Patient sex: M
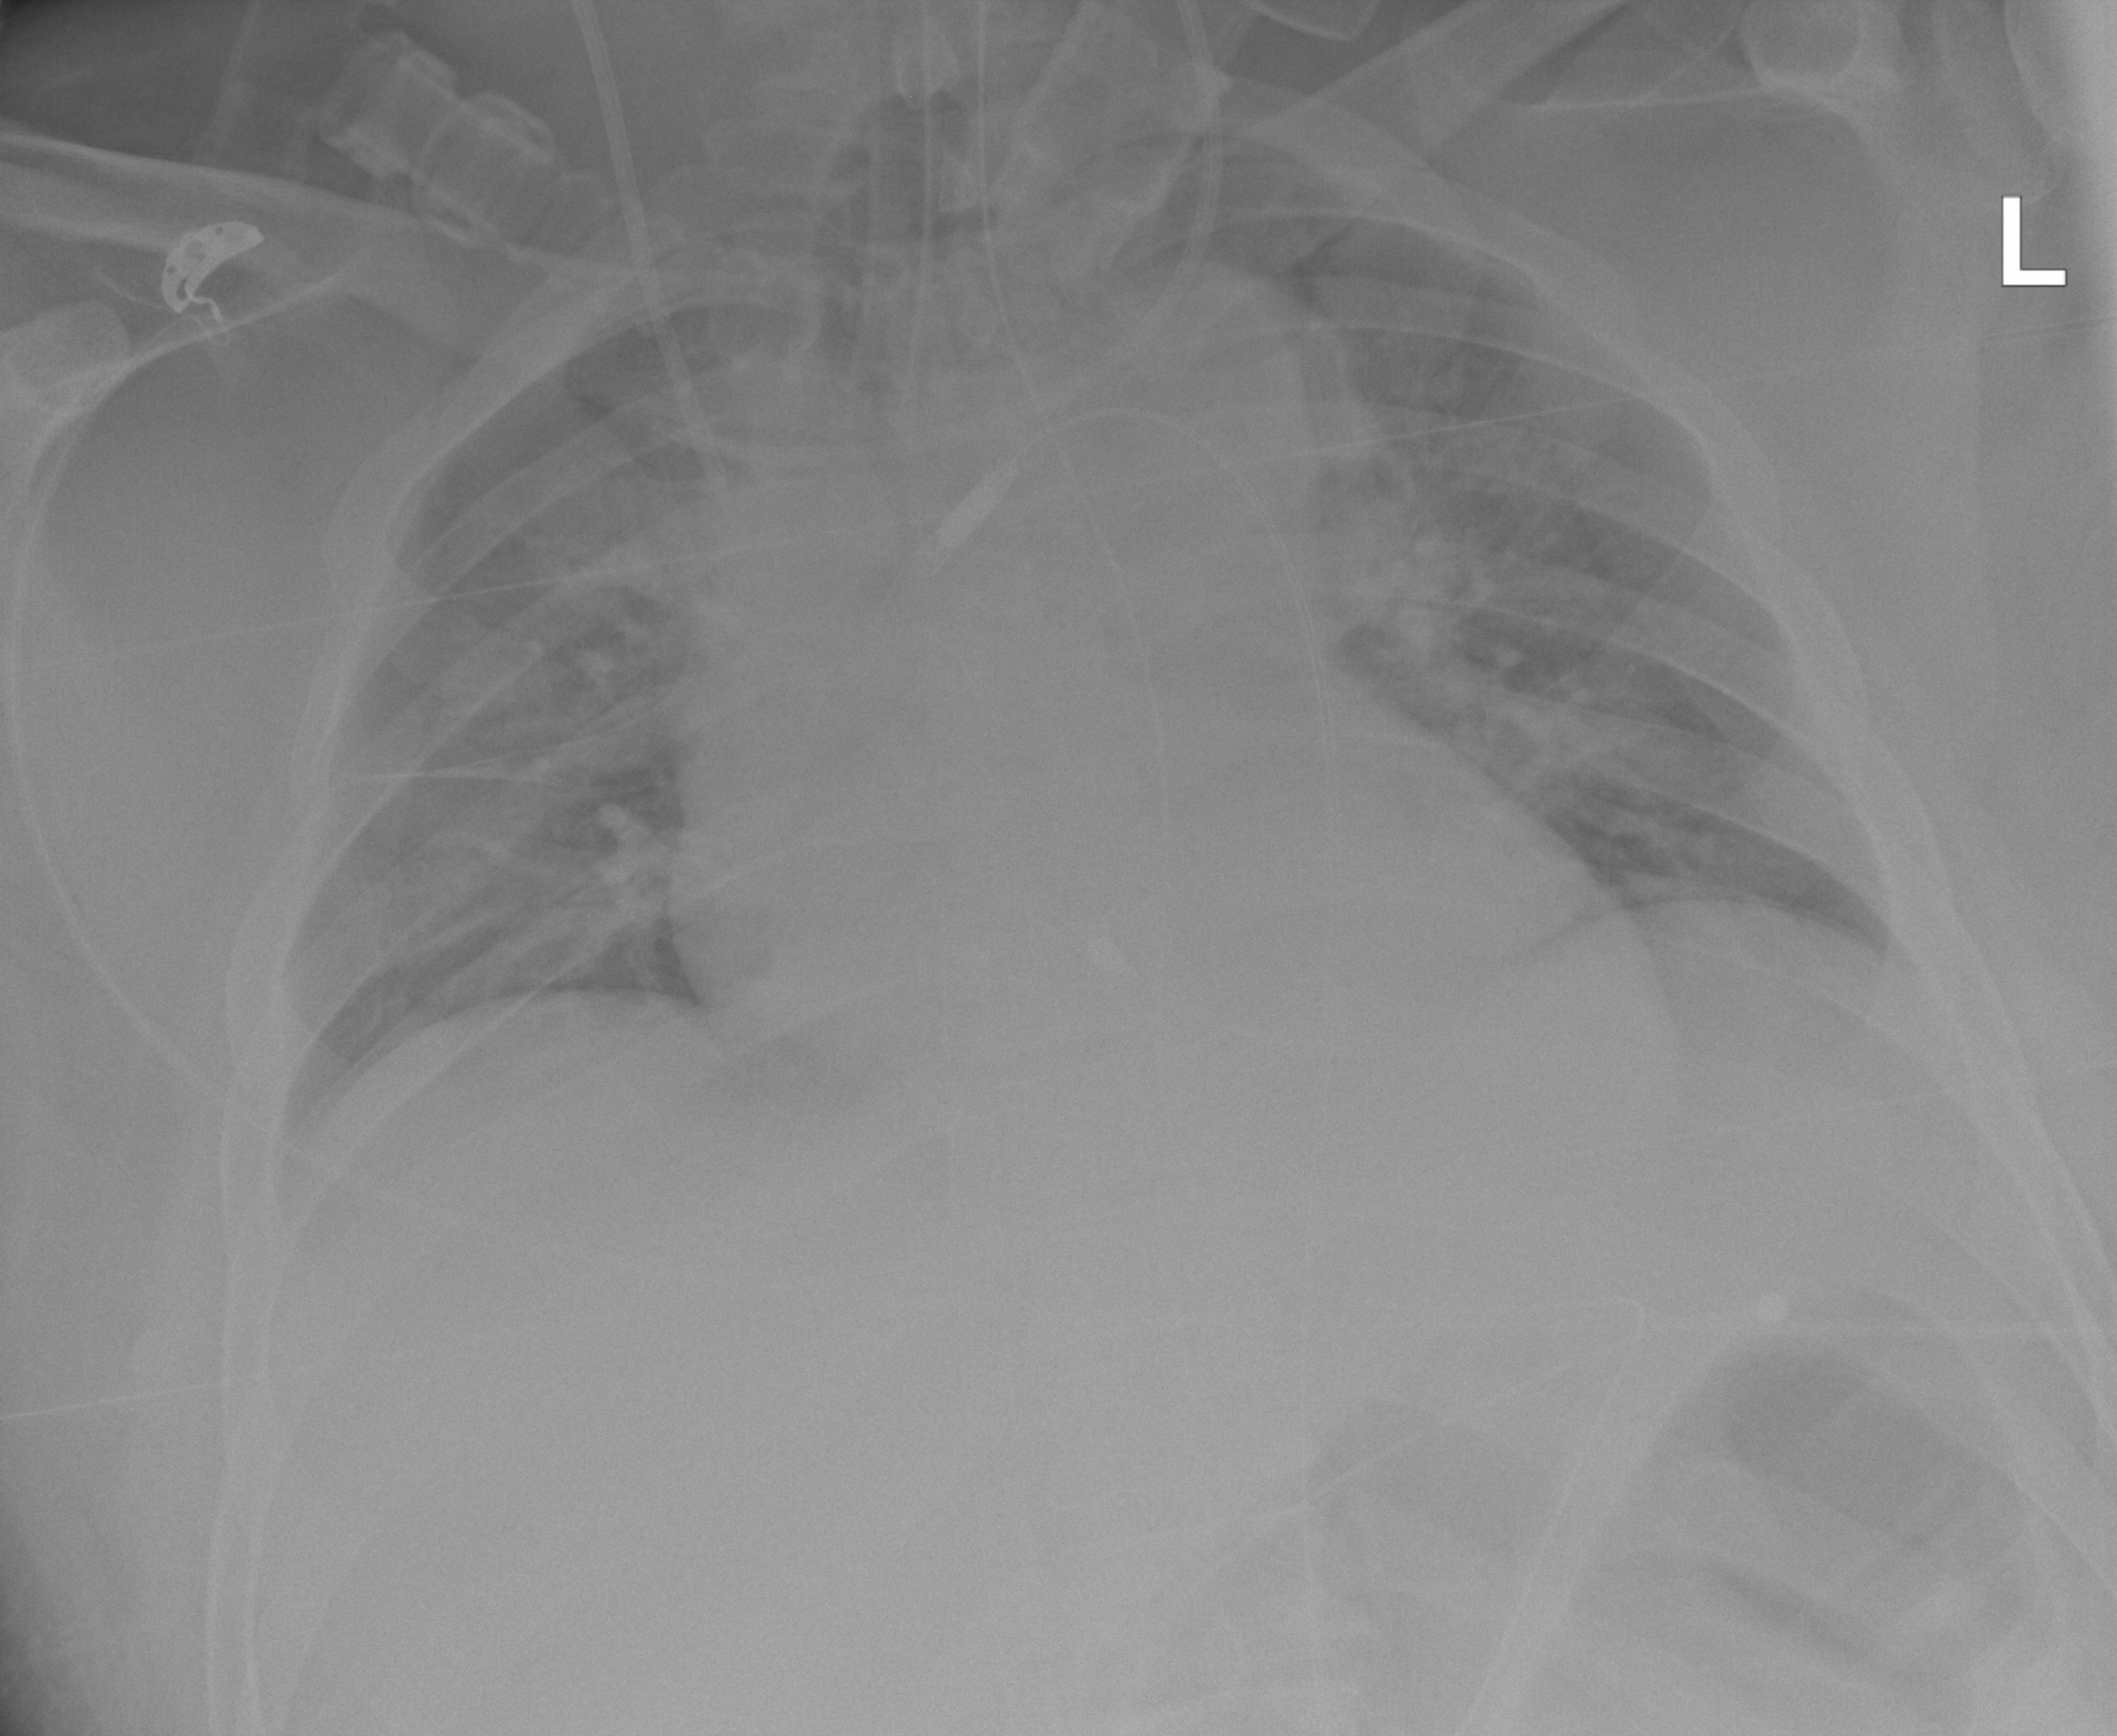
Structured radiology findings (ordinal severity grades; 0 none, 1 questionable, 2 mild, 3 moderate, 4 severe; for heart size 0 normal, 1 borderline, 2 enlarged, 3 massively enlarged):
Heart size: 1
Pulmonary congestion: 0
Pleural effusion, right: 0
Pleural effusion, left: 0
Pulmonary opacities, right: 0
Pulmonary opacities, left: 0
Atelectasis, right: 2
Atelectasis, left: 2